Question: My requirement goes like the following:
Create a custom listview which has a title and subtitle (static contents from xml), followed by a linear layout which contains textviews, that will be created on runtime/dynamic. The number of textviews to be created on runtime may vary between 1-10. Beneath the linear layout, there could be one image or a textview (but only one).
Edit: Also these dynamic textview may or may not contain compound drawables on runtime.
I have tried the custom adapter extending the baseadapter and could achieve the title and subtitle along with image and textview. But I am unable to create dynamic textviews and add them to the listview's current list item.
Please find a sample reference in the image, the red bordered line represents the dynamic textviews to be created.

Code Below:
'''
for(int i =0; i< jsonDetails.size(); i++) {
mh.textview1 = new TextView(context);
if(null != jsonDetails.get(i+"")) {
mh.linearLayout.addView(mh.textview1);
mh.textview1.setLayoutParams(mh.textViewLP);
mh.textview1.setGravity(Gravity.CENTER_VERTICAL);
mh.textview1.setText("Test" + i);
}
}
'''
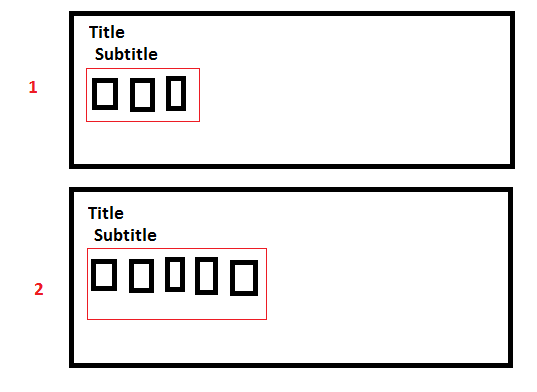
Answer: I would advise against trying to add/remove some arbitrary number of textviews dynamically like this. The approach I would take would be to combine the text elements into one element and always have just one TextView in the layout of your list item.
'''
StringBuilder builder = new StringBuilder();
for (int i =0; i< jsonDetails.size(); i++) {
if (null != jsonDetails.get(Integer.toString(i)) {
builder.append("APPEND TEXT HERE");
}
}
mh.textView.setText(builder.toString());
'''